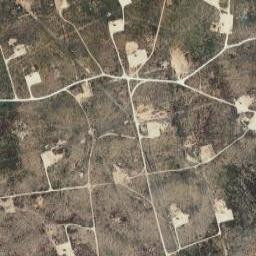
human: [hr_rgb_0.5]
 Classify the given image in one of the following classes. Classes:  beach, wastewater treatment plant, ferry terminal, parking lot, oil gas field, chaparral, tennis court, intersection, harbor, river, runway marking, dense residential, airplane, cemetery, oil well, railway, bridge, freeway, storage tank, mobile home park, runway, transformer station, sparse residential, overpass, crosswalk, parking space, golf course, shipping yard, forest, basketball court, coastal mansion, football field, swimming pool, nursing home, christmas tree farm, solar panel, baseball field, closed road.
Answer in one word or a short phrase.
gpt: oil gas field